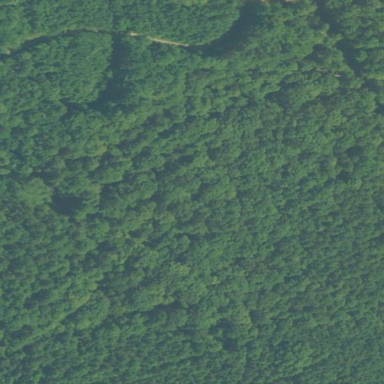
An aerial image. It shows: Mixed woodland with variety of leaf types and cycles.